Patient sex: M
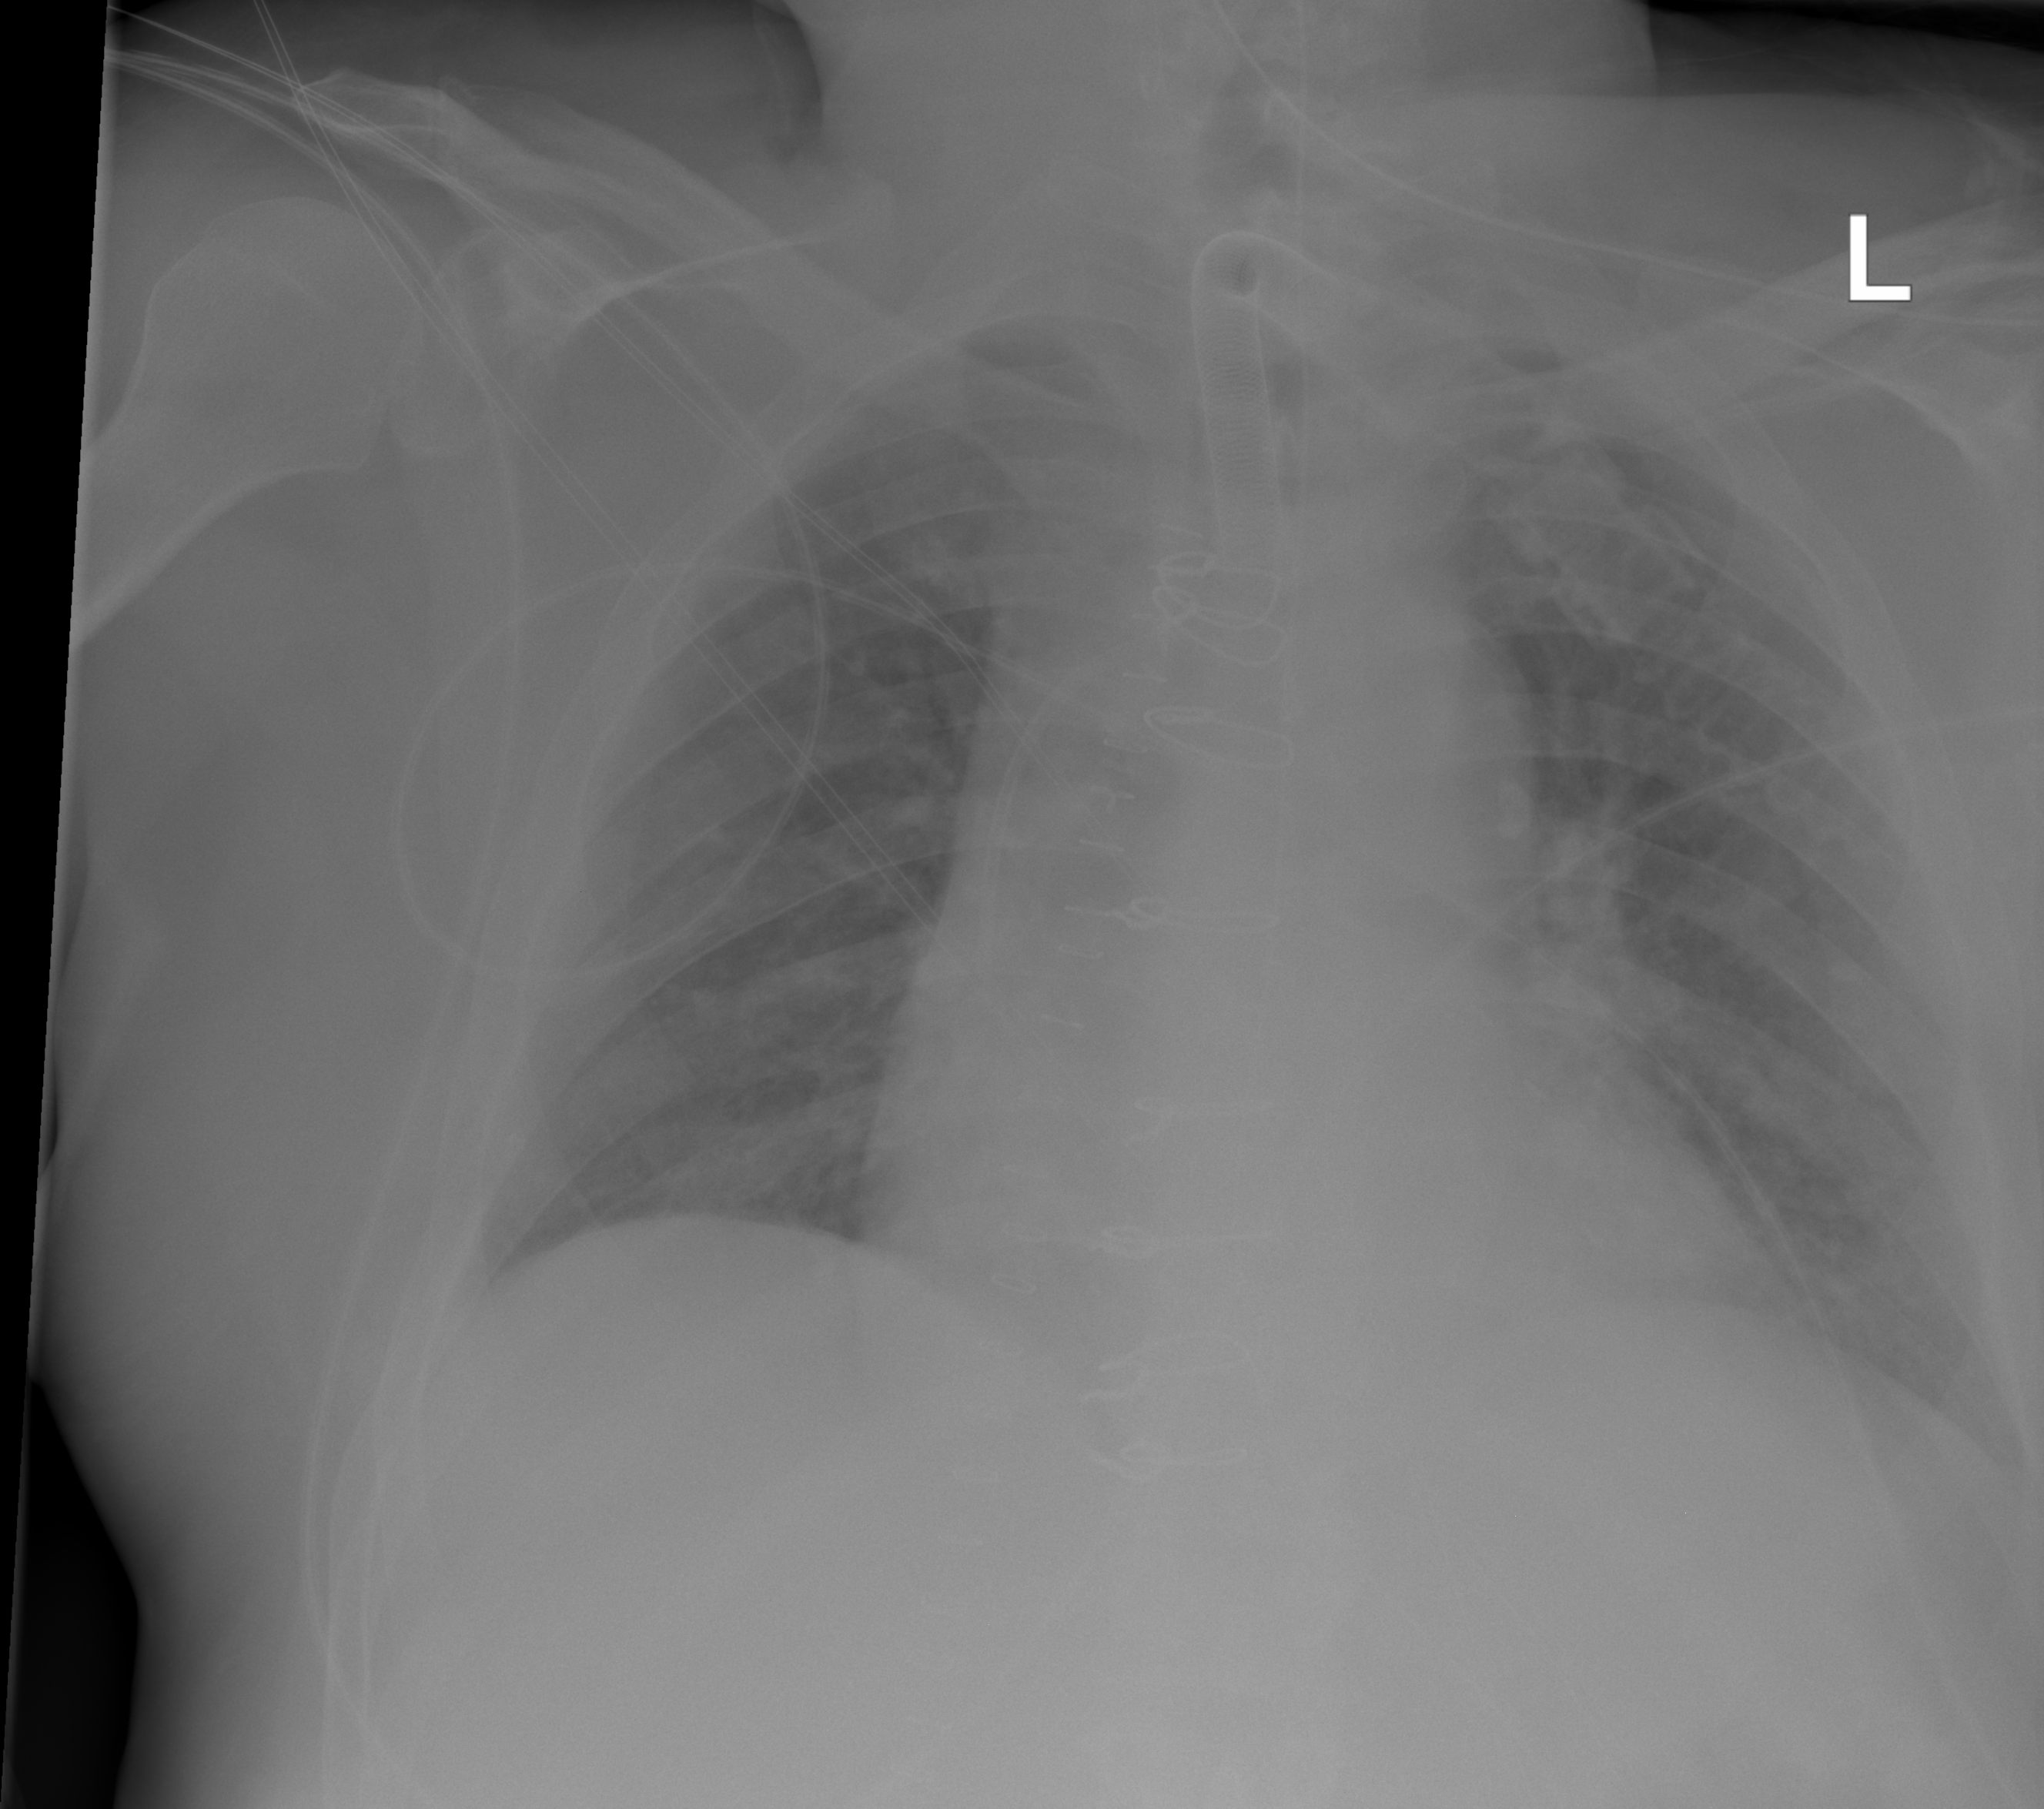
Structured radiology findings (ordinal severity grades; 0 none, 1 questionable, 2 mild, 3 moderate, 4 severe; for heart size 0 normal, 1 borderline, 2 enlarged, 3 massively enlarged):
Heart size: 2
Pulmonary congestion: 0
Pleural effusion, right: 0
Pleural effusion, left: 1
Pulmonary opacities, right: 0
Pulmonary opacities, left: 0
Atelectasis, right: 2
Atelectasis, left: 1